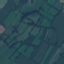
Land use / land cover: Pasture